Interaction volume radius: 5 \u00c5
Interaction volume height: 40 \u00c5
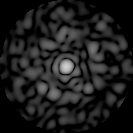
Disorder parameter: 0.8475